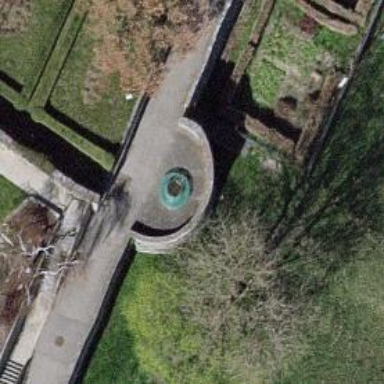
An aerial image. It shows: Bench for seating.